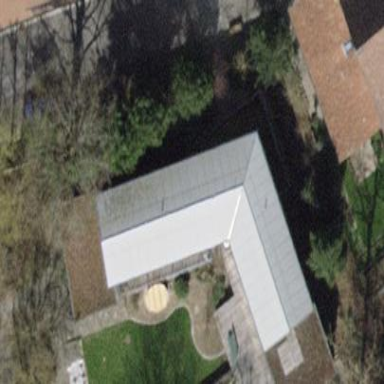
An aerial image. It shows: Detached building with pyramidal roof shape.